Question: I want to achieve something like this for a documentation that is written with MarkDown:
The toggle will show this sample code either in Objective-C or Swift.
I couldn't find anything in MD's documentation that shows that this is possible. Any suggestions?
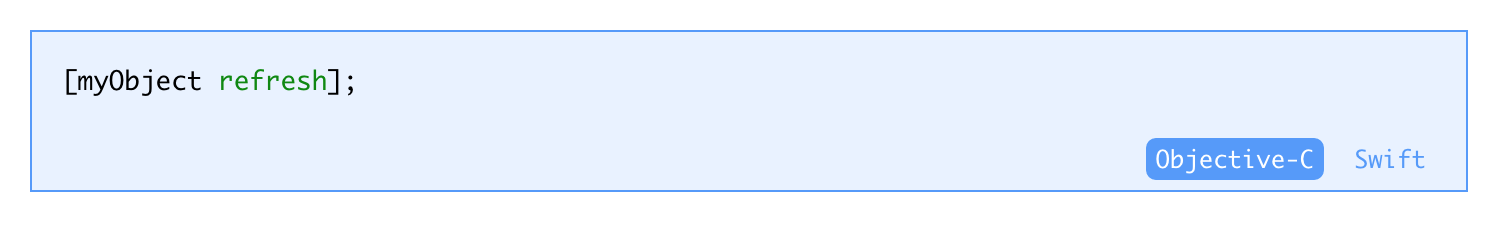
Answer: This is not possible with regular Markdown or GitHub-flavoured Markdown.
Markdown, generally, outputs HTML. The language itself is <URL>:
> Markdown is not a replacement for HTML, or even close to it. Its syntax is very small, corresponding only to a very small subset of HTML tags ... The idea for Markdown is to make it easy to read, write, and edit prose.
What you want to do needs JavaScript.
You could potentially write some JavaScript that works with your Markdown output, though depending on where you plan to host the HTML you may have trouble with that, too.